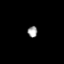
Tissue: lung
Cell type: Epithelial cells
Senescence score: 0.2355
Nuclear area (px): 107
Mean DAPI intensity: 155.953